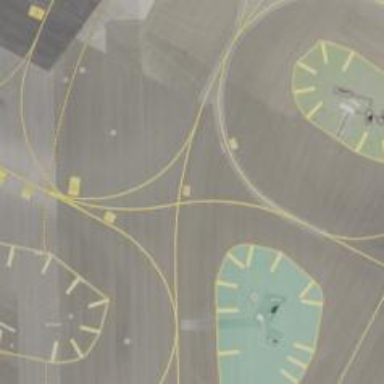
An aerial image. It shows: Asphalt taxiway in the airport.